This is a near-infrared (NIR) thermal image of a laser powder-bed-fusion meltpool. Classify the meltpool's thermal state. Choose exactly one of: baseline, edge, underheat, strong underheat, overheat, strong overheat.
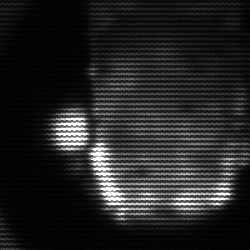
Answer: baseline